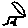
Label: bird